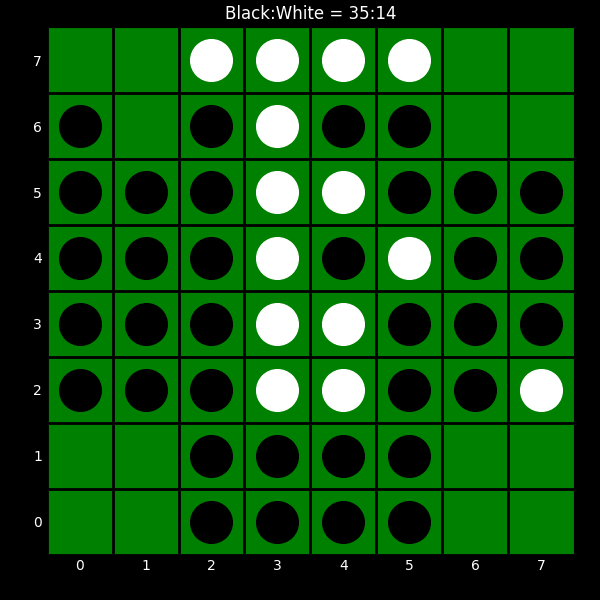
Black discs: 35
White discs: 14